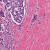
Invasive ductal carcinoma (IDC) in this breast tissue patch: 0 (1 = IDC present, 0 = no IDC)